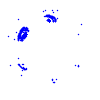
Particle: proton